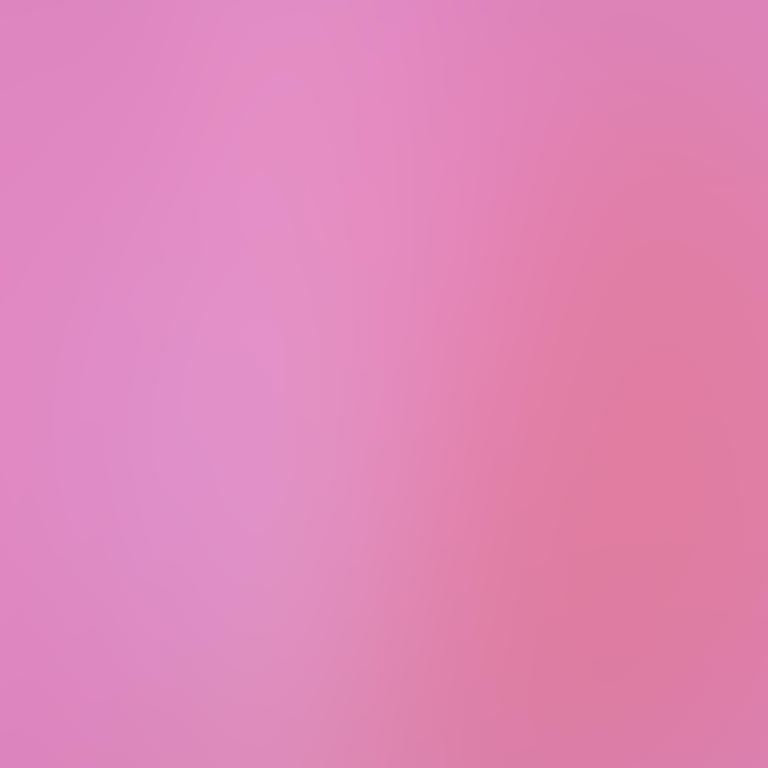
Abstract light effect, smooth gradient from soft pink to light magenta, calm atmosphere, diffuse glow, no room, no furniture, no objects.